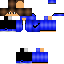
A male human skin with dark skin, wearing brown long hair dressed in a blue hoodie and black pants, featuring a closed mouth.